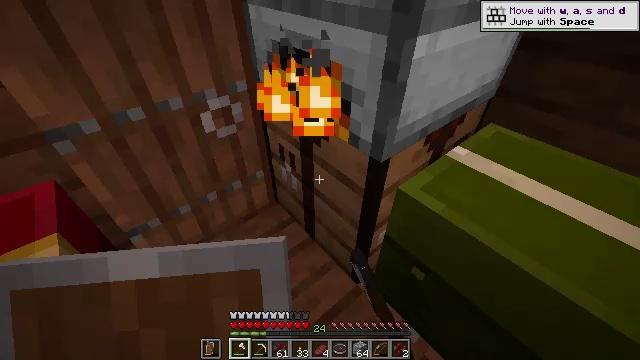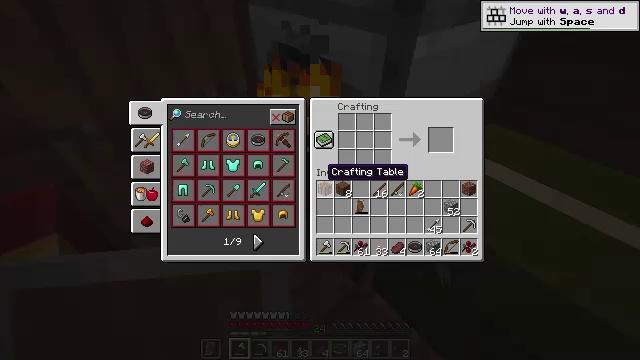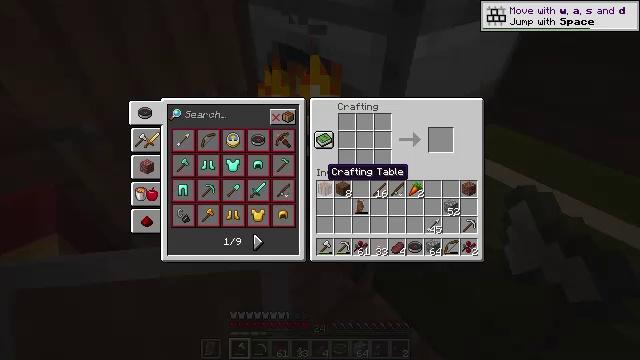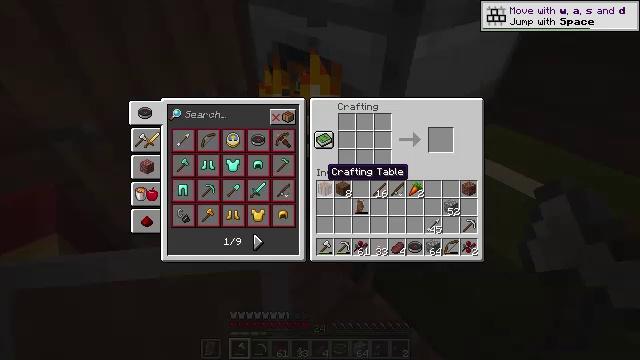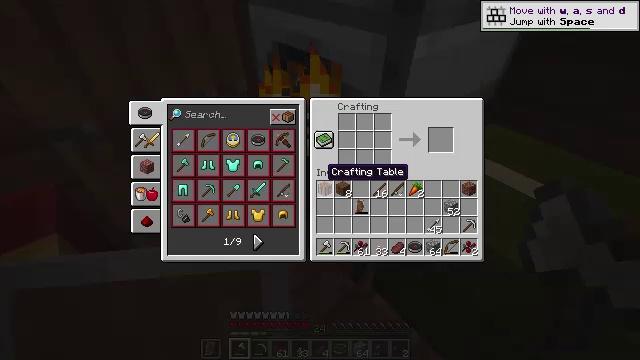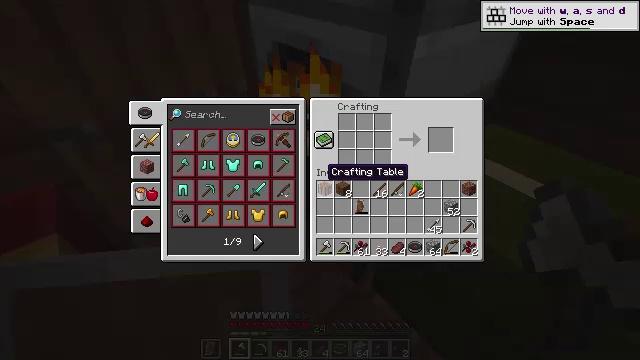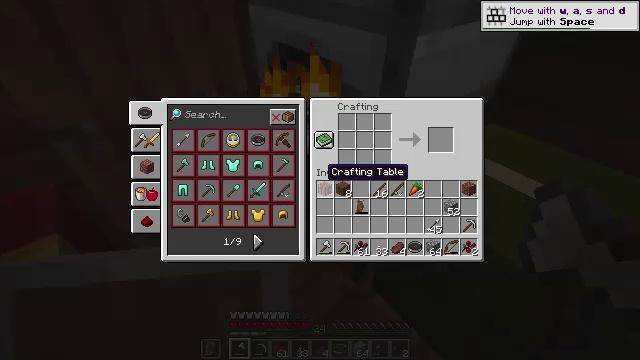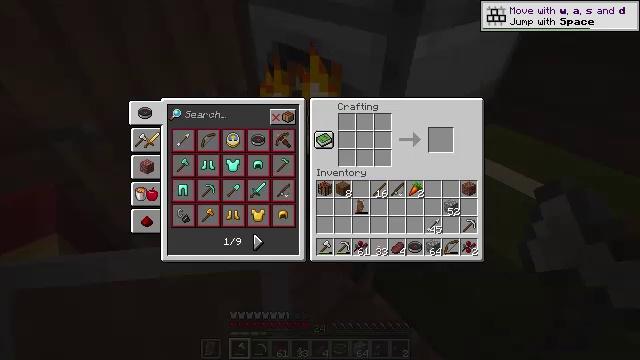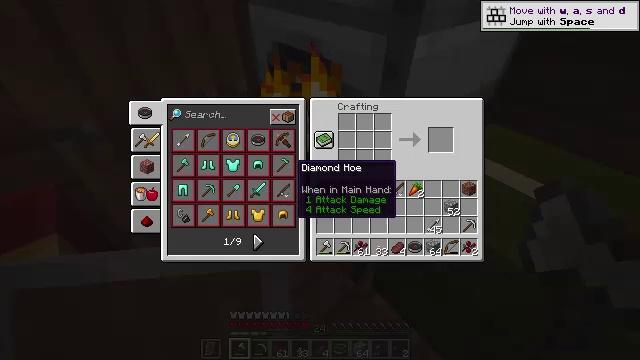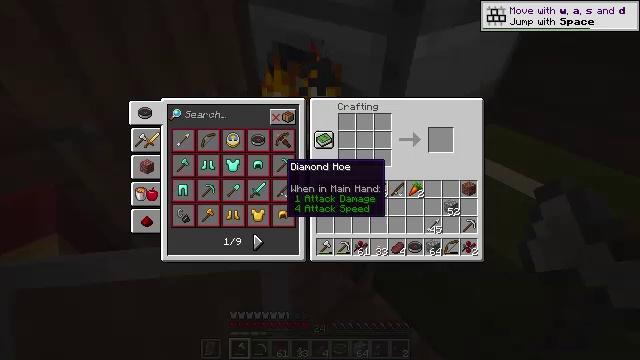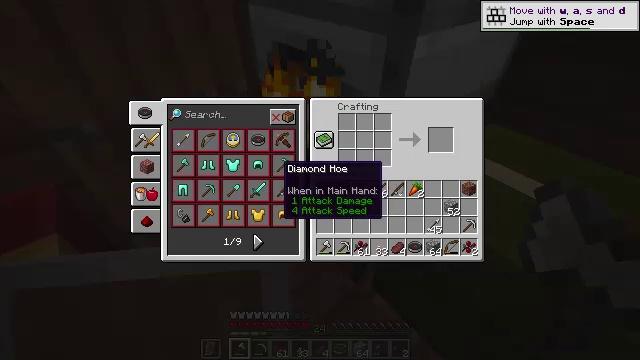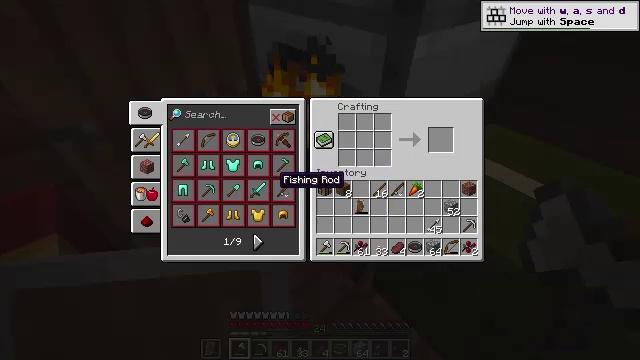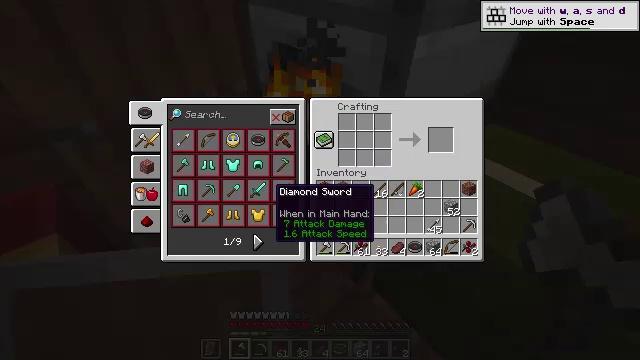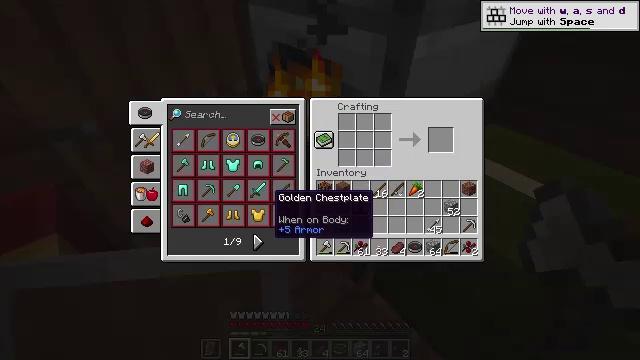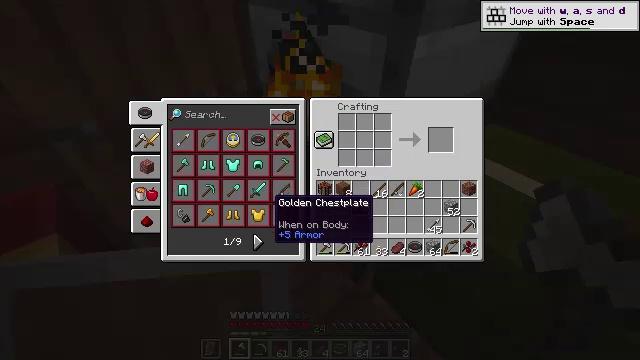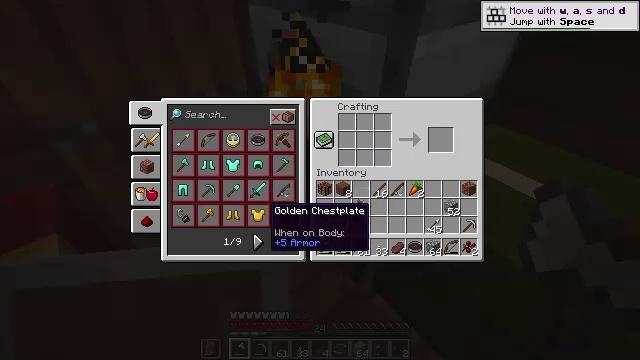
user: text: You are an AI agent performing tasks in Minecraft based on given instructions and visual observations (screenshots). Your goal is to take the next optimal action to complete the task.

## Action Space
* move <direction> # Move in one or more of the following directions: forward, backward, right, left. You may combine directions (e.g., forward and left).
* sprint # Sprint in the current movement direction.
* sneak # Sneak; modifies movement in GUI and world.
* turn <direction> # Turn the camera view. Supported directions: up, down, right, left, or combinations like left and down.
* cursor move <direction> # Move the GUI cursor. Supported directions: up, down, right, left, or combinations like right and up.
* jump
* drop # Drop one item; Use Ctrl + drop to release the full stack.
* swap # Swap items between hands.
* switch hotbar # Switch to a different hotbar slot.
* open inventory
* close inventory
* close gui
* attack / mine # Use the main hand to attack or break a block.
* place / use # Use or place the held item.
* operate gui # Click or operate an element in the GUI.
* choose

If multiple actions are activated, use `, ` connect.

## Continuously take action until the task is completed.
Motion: motion action
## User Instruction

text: Craft a carrot on a stick.
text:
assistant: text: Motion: no_op
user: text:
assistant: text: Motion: no_op
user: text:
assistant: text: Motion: no_op
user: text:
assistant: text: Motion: no_op
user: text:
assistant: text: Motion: no_op
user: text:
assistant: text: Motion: no_op
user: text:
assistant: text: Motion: cursor move left
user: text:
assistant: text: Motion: cursor move left
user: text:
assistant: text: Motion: cursor move left
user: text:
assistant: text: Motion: no_op
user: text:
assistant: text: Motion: cursor move down
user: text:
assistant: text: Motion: cursor move down
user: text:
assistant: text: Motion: no_op
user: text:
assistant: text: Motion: no_op
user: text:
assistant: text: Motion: cursor move down
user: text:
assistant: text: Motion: no_op
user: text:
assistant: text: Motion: no_op
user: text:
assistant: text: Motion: no_op
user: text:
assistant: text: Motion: no_op
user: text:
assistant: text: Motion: no_op
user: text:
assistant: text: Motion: no_op
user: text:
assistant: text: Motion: no_op
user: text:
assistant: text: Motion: no_op
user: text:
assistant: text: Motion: no_op
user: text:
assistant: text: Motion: no_op
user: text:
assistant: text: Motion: no_op
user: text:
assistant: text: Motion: no_op
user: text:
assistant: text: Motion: no_op
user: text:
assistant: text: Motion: no_op
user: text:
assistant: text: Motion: no_op